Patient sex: M
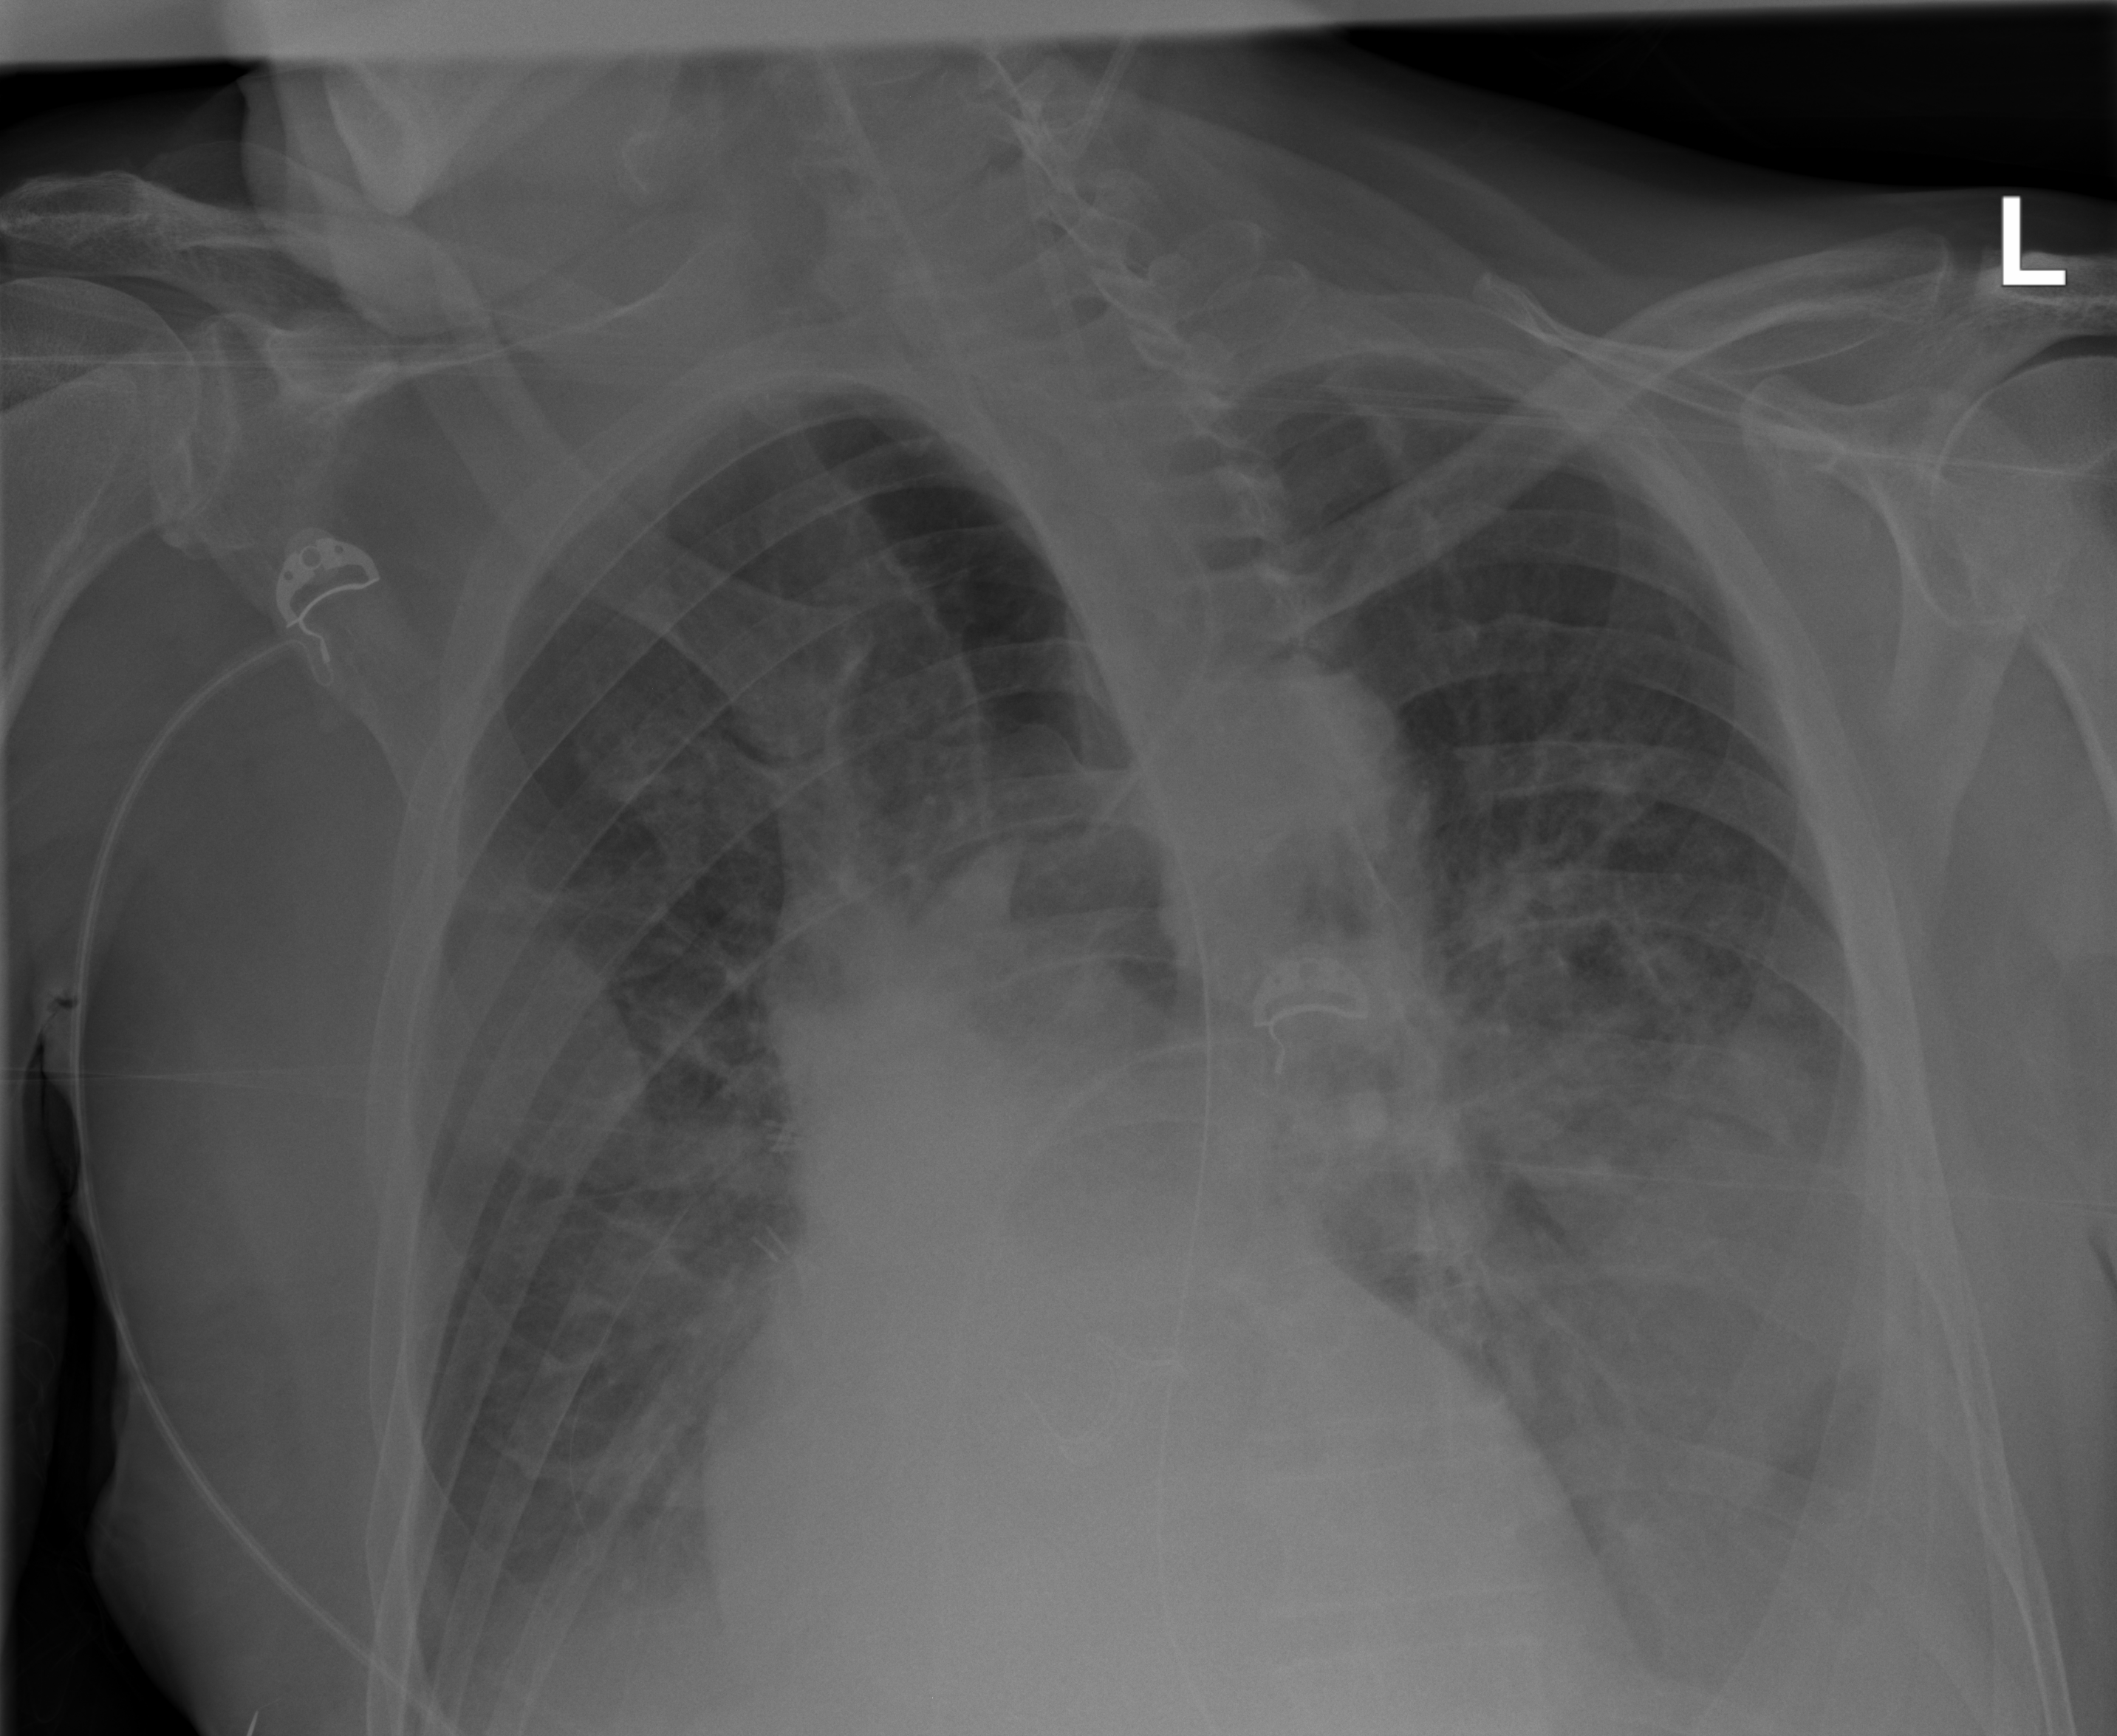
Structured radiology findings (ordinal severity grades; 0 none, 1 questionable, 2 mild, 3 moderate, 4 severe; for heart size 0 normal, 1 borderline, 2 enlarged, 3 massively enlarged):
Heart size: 1
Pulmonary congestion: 2
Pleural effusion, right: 2
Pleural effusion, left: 2
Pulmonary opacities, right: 1
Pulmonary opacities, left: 1
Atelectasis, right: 2
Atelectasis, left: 3